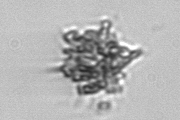
Label: Dictyocha